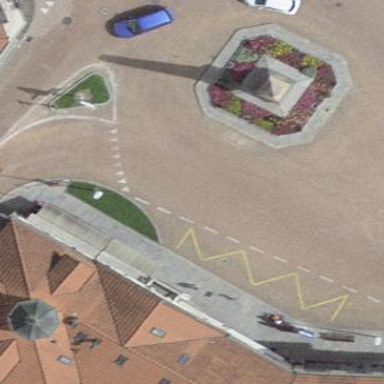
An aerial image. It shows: Residential road with roundabout made of sett surface.